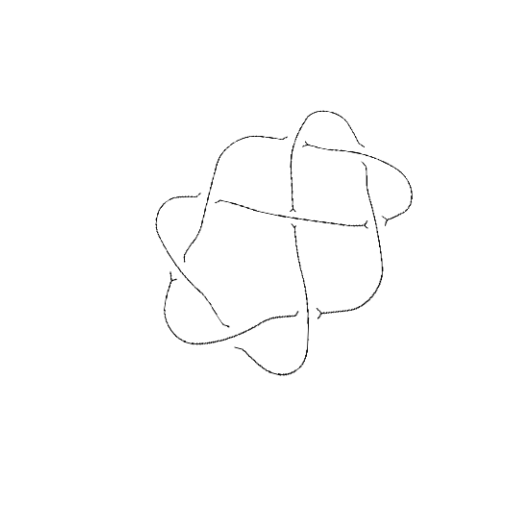
Crossing number: 8